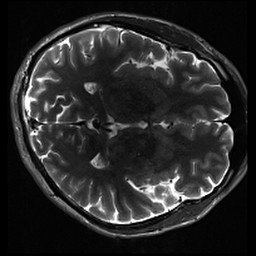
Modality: inplaneT2
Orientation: axial